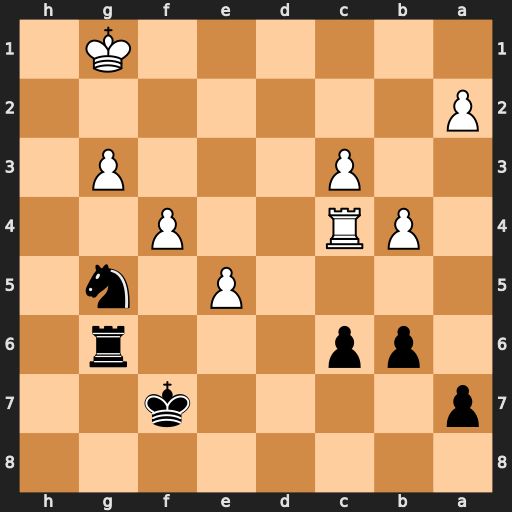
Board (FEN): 8/p4k2/1pp3r1/4P1n1/1PR2P2/2P3P1/P7/6K1
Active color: b
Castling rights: -
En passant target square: -
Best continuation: b5 Rc5 Ne4